Question: I'm plotting a cdf of some data, and I've added logarithmic scale on the "x" axis.
The ticks spacing is exactly as I want it to be, but I'd like to be able to add
tick marks on specific points.
I don't want to change the distribution of the ticks in my plot, from 'n by n' to 'm by m', I want simply to have, among the ticks from 'n by n', tick marks on some values.
I'd like to have it reflected in both 'x' and 'y' axis, so that I can fit a grid into these new marks throughout the graph.
So far I have the graph, and the grid -- I don't mind about having the grid behind or upon the graph, I just want to add some custom ticks.
'''
# Cumulative Distribuition
pdf("g1_3.pdf")
plot(x = f$V2, y = cumsum(f$V1), log = "x", pch = 3,
xlab = "Frequency", ylab = "P(X <= x)",
panel.first = grid(equilogs = FALSE))
axis(1, at = c(40, 150))
abline(h = 0.6, v = 40, col = "lightgray", lty = 3)
abline(h = 0.6, v = 150, col = "lightgray", lty = 3)
dev.off()
'''
: The graph I have so far:

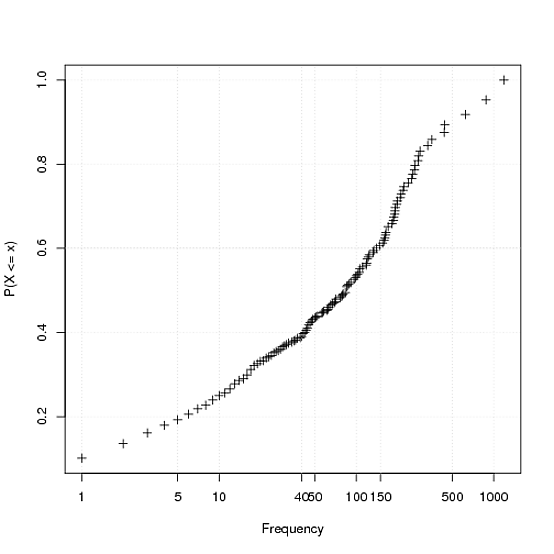
Answer: Considering the initial script, and the tips given by @BenBolker, I had to use:
'''
axis(side = 1, at = c([all the ticks you want]))
'''
in order to add the 'ticks' in the graph. Here's the final result:
'''
# Cumulative Distribuition
pdf("g1_3.pdf")
plot(x = f$V2, y = cumsum(f$V1), log = "x", pch = 3,
xlab = "Frequency", ylab = "P(X <= x)", axes = FALSE)
ticks = c(1, 5, 10, 40, 150, 500, 1000)
axis(side = 1, at = ticks)
axis(side = 2)
abline(h = seq(0, 1, 0.2), v = ticks, col = "lightgray", lty = 3)
box()
'''